Interaction volume radius: 10 \u00c5
Interaction volume height: 10 \u00c5
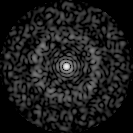
Disorder parameter: 0.8488